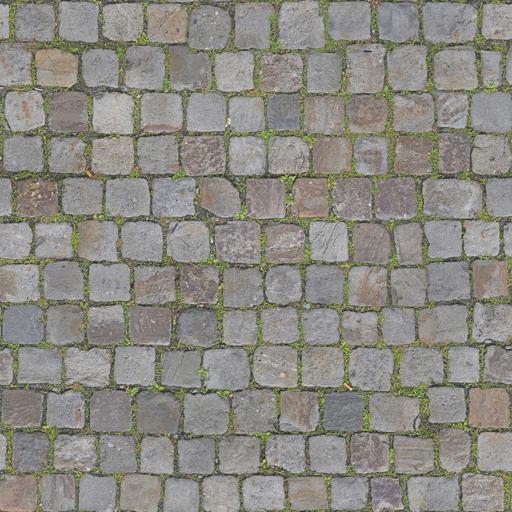
Tags: cobble old pavement paving stones